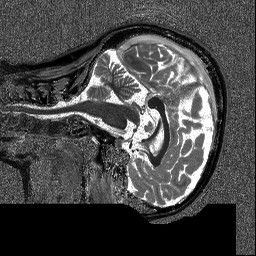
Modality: T1map
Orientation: sagittal
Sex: female